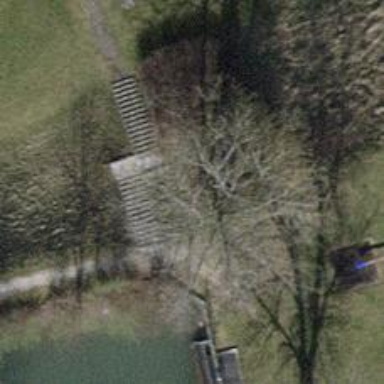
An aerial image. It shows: Footway with steps along the road.